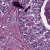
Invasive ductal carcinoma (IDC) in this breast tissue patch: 0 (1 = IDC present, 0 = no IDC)